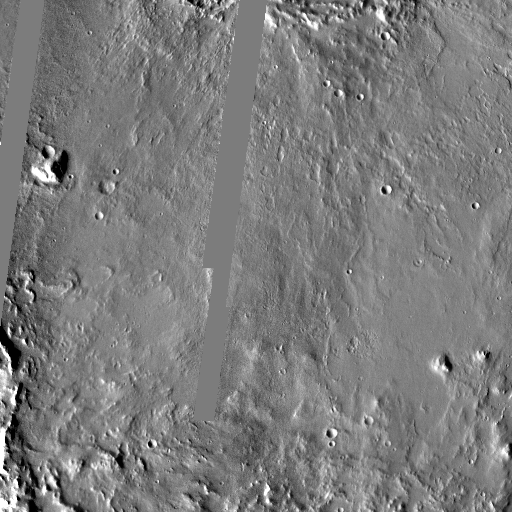
Crater classes present: Background, Other, Buried, Secondary